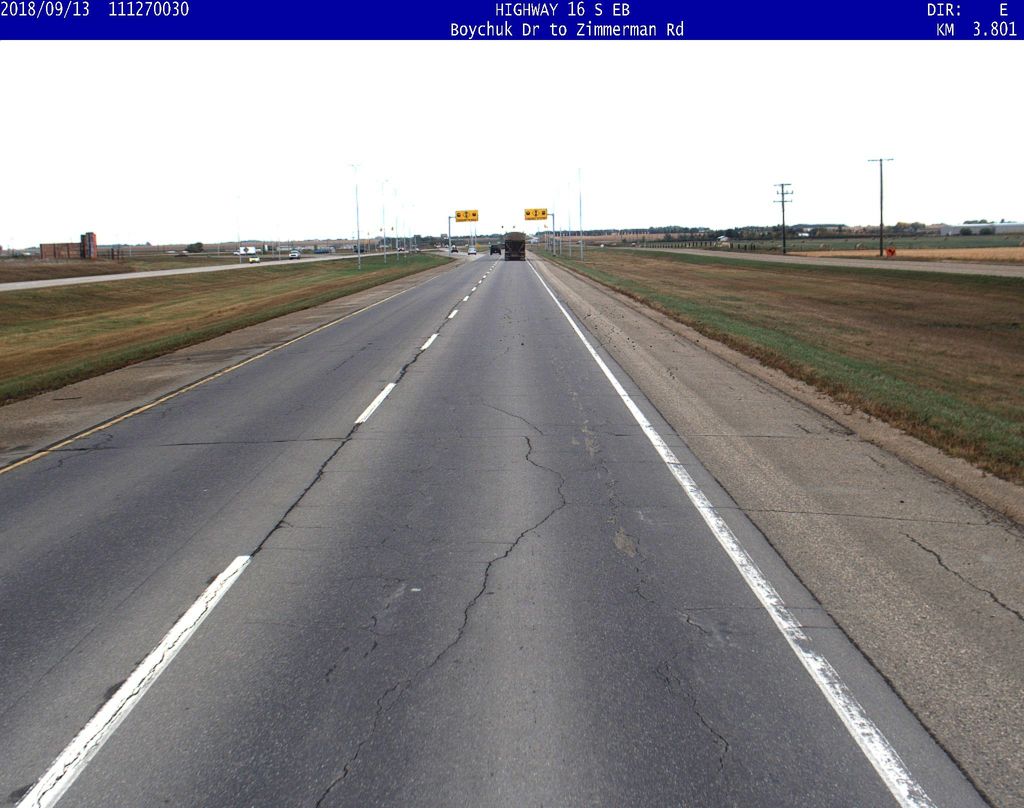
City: saskatoon